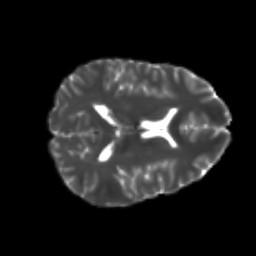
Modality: T2w
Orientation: axial
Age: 22
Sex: male
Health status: healthy
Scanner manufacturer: philips
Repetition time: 7.386 s
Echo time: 0.08599 s